Question: I want to make an effect like what you see on the right side of the first cell here:

I'm guessing it's some sort of overlay view with a gradient, but I just can't figure out how it's configured with transparency. I tried making my own overlay view with a gradient and set the alpha of the colors down, but it just shows up as a gray - white gradient.
'''
CGColorSpaceRef colorSpace = CGColorSpaceCreateDeviceRGB();
CGContextRef context = UIGraphicsGetCurrentContext();
UIColor *gradBegin = [UIColor colorWithWhite:1.0 alpha:0.8];
UIColor *gradEnd = [UIColor colorWithWhite:1.0 alpha:0.6];
NSArray* gradientColors = [NSArray arrayWithObjects:
(id)gradBegin.CGColor,
(id)gradEnd.CGColor, nil];
CGFloat gradientLocations[] = {0, 1};
CGGradientRef gradient = CGGradientCreateWithColors(colorSpace, (__bridge CFArrayRef)gradientColors, gradientLocations);
CGContextDrawLinearGradient(context, gradient, CGPointMake(rect.origin.x, rect.origin.y + rect.size.height/2.0),
CGPointMake(rect.origin.x + rect.size.width, rect.origin.y + rect.size.height/2.0), 0);
'''
What exactly is going on in this screenshot, and how can I replicate it?
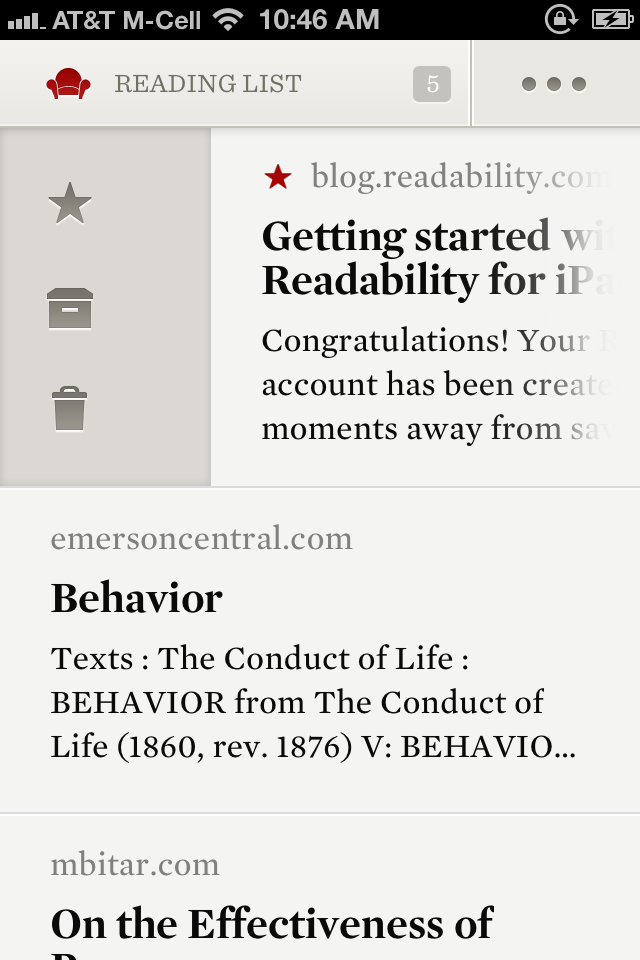
Answer: I wrote a simple UIView class that will draw itself faded. It is a basic UIView with the drawRect overrided:
'''
- (void)drawRect:(CGRect)rect
{
CGColorSpaceRef colourSpace = CGColorSpaceCreateDeviceRGB();
CGContextRef context = UIGraphicsGetCurrentContext();
UIColor* gradBegin = [UIColor colorWithWhite:1 alpha:0];
UIColor* gradEnd = [UIColor colorWithWhite:1 alpha:1];
NSArray* gradColours = [NSArray arrayWithObjects:
(id)gradBegin.CGColor,
(id)gradBegin.CGColor,
(id)gradEnd.CGColor,
(id)gradEnd.CGColor, nil];
CGFloat gradLocs[] = { 0, 0.5, 0.9, 1 };
CGGradientRef gradient = CGGradientCreateWithColors(colourSpace, (__bridge CFArrayRef)gradColours, gradLocs);
CGContextDrawLinearGradient(context, gradient, CGPointMake(0, 0), CGPointMake(self.frame.size.width, 0), 0);
CGGradientRelease(gradient);
CGColorSpaceRelease(colourSpace);
}
'''
This works if overlayed over your view and the view's background is white.